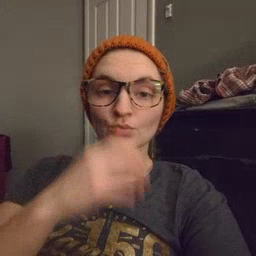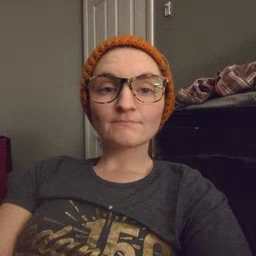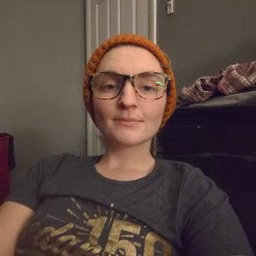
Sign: clown